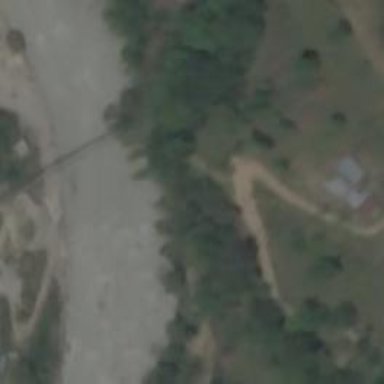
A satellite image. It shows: Unclassified road with bridge.